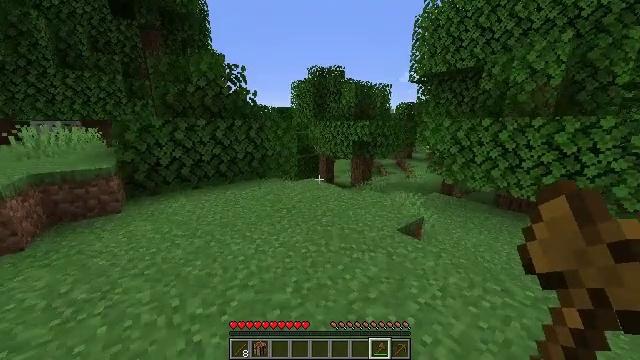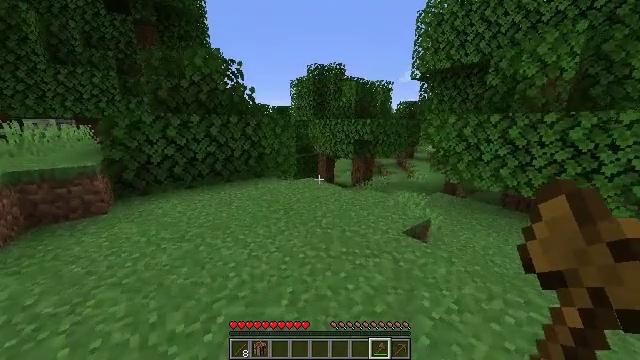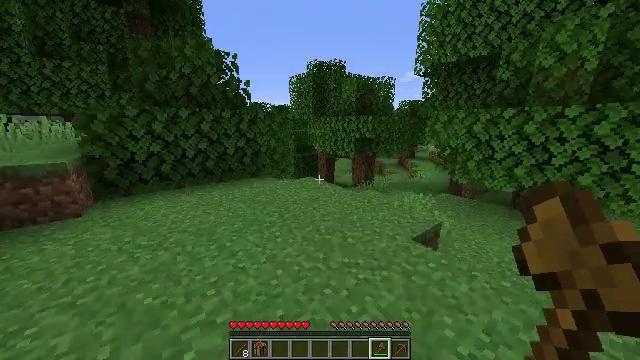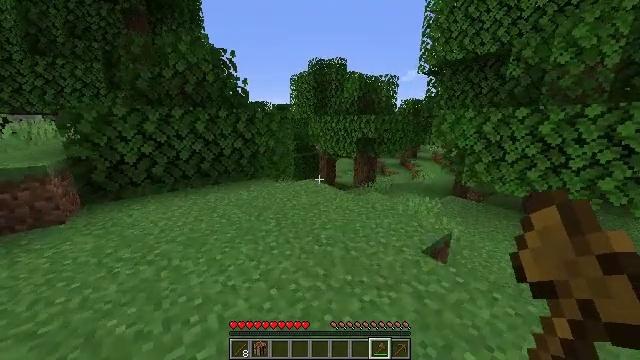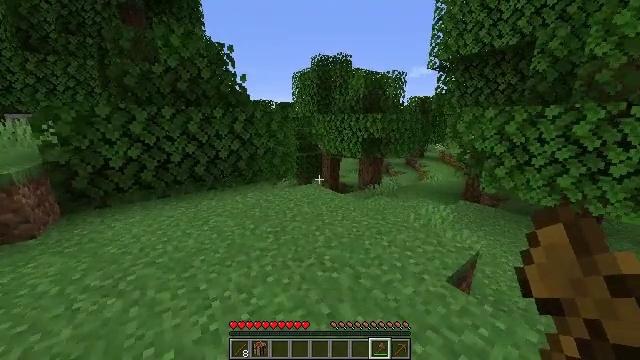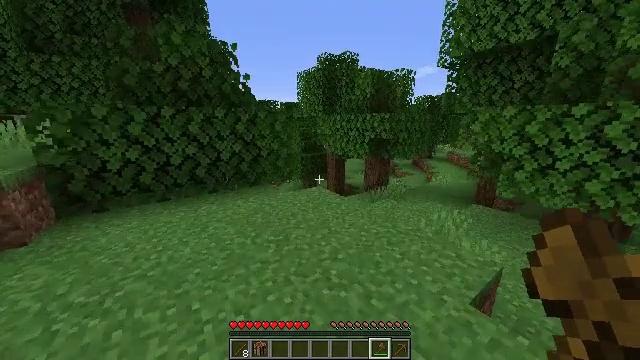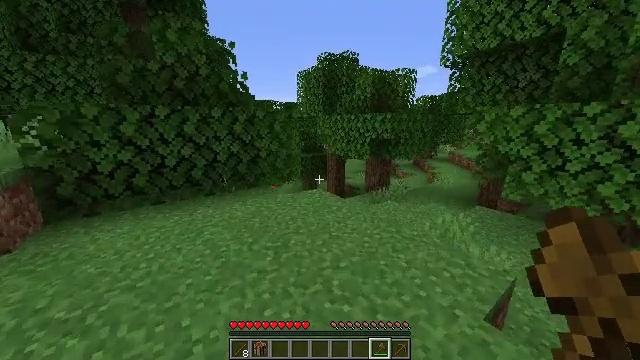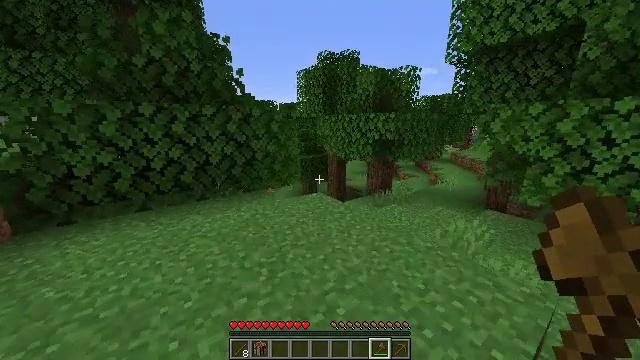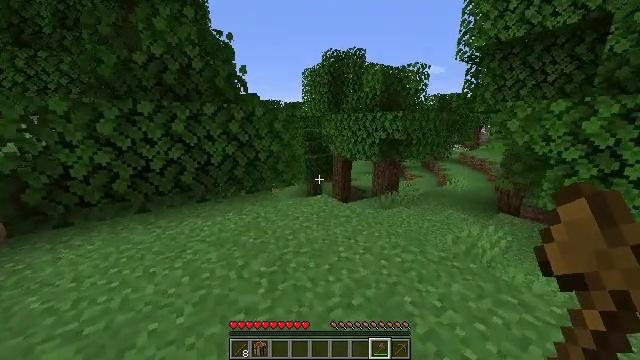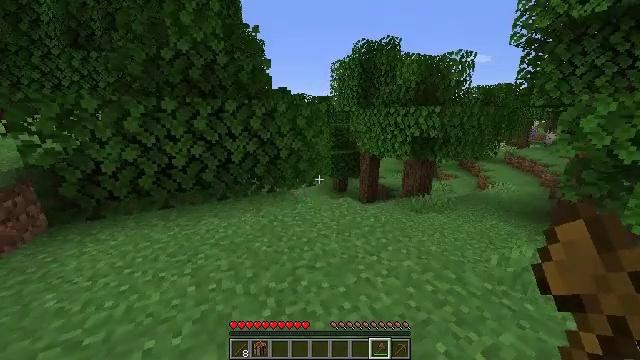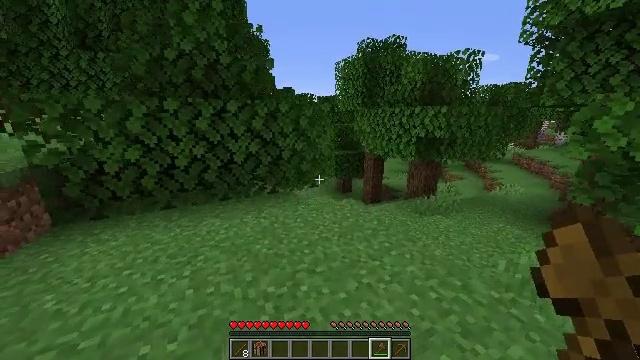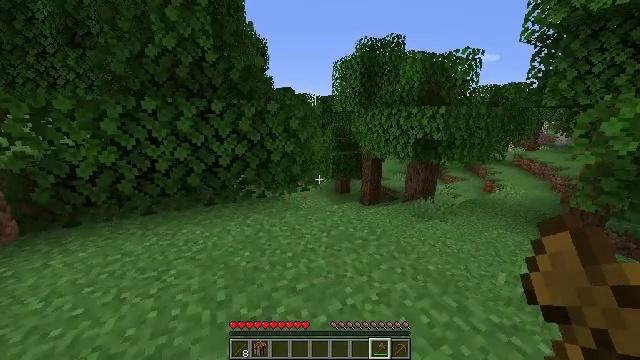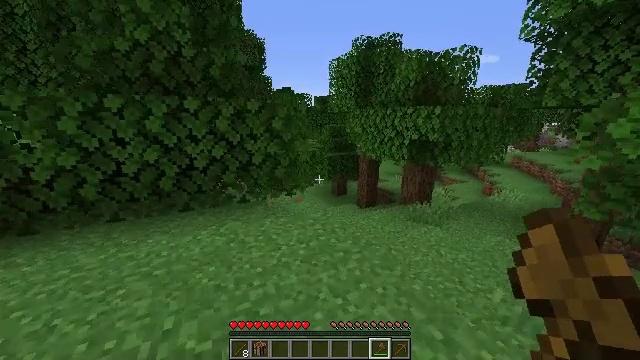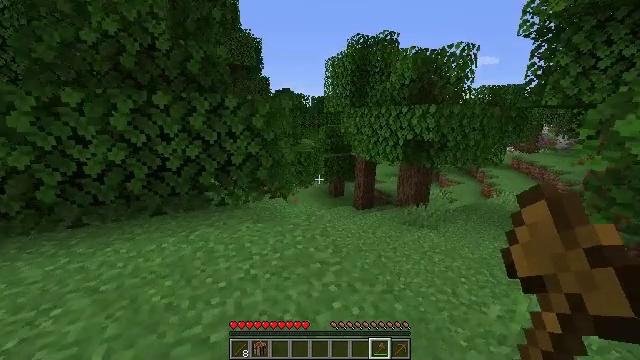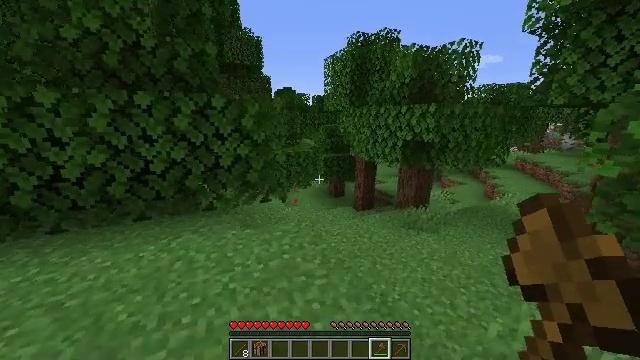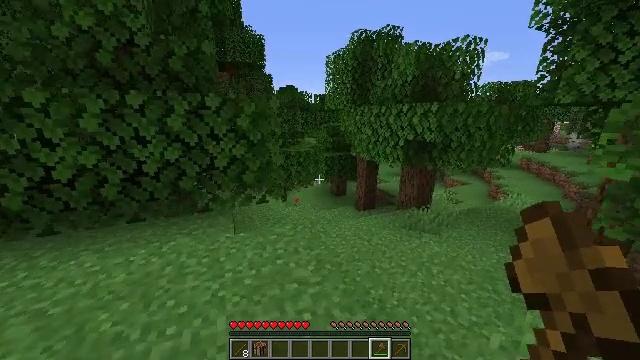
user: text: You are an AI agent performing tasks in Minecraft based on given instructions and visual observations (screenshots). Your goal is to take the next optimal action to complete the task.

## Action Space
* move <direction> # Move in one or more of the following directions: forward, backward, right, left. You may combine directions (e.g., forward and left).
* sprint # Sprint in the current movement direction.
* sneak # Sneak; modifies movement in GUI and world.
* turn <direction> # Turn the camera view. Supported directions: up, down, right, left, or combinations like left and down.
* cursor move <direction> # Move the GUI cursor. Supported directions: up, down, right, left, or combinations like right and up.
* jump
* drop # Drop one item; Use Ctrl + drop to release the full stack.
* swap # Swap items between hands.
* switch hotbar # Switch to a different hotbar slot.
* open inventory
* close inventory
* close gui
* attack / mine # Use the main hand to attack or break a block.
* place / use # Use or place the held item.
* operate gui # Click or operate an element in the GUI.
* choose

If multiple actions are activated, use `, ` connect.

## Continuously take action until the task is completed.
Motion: motion action
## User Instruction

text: Gather lilac from the ground.
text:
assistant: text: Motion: move forward
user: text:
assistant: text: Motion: move forward
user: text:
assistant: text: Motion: move forward
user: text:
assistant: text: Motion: move forward
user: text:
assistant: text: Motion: move forward, turn left
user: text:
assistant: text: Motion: move forward
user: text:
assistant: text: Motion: move forward
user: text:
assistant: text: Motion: move forward, turn left
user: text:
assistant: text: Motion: move forward and move right, turn left and down
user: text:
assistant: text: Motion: move forward and move right, turn left
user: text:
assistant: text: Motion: move forward and move right
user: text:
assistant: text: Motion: move forward and move right
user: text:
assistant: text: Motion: move forward and move right
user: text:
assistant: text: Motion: move forward and move right
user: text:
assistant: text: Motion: move forward and move right
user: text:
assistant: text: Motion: move forward and move right
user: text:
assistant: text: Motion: move forward and move right
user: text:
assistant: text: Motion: move forward and move right, turn left
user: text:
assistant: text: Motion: move forward and move right, turn left
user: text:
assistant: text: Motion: move forward and move right
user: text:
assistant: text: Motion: move forward and move right
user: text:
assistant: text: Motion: move forward and move right
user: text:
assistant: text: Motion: move forward and move right, turn right
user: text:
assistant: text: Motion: move forward, turn right
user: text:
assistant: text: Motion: move forward, turn right
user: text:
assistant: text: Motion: move forward
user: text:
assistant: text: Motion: move forward
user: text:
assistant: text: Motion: move forward
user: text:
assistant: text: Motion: move forward, turn right
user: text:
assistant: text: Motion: move forward, turn right